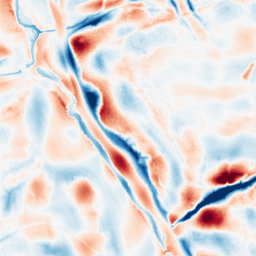
Category: wavelet
Decomposition family: wavelet_biorthogonal
Decomposition parameters: wavelet: bior5.5
level: 5
Upsampling method: sinc_blackman
Upsampling parameters: scale: 2
kernel_size: 16
Upsampling scale: 2